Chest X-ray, PA view. Patient: 35 years old, sex F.
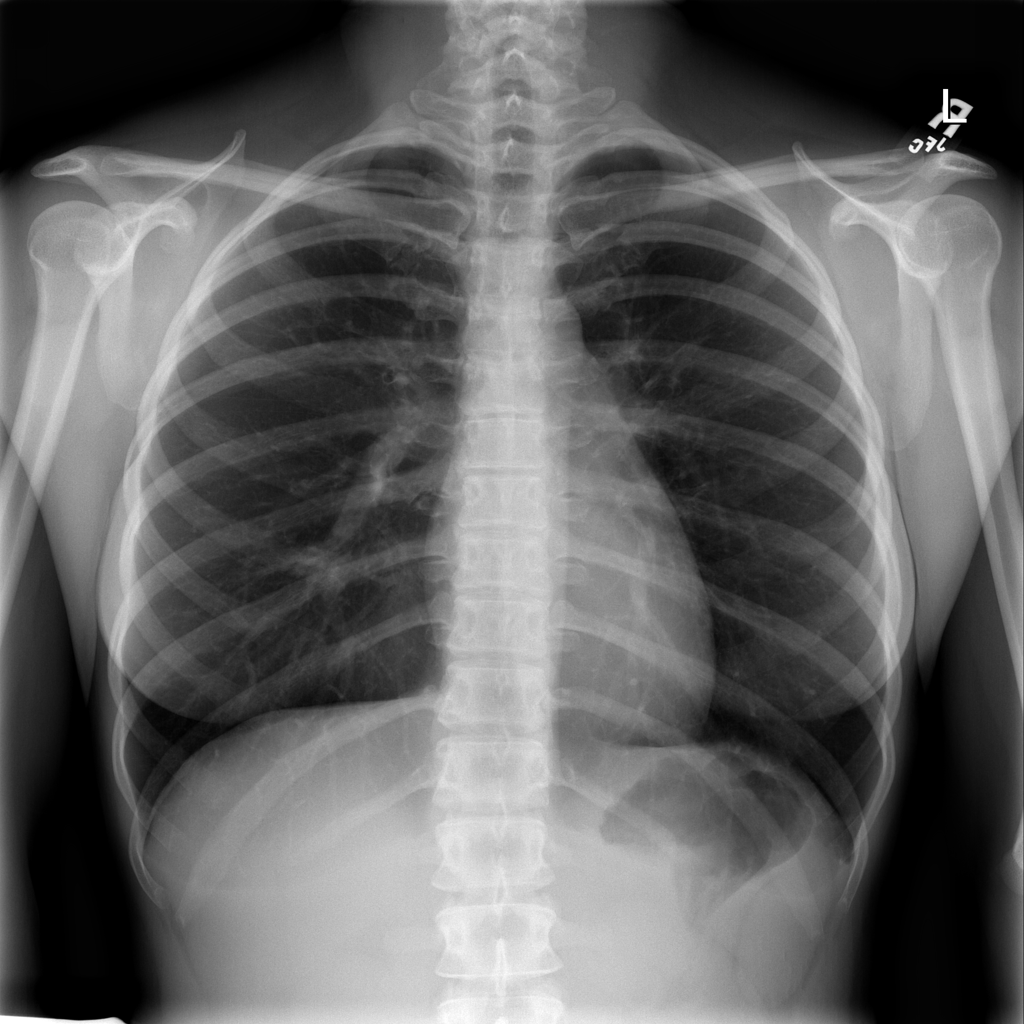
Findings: No Finding